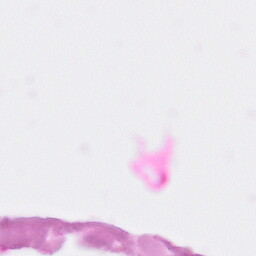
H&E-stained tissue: Pancreatic